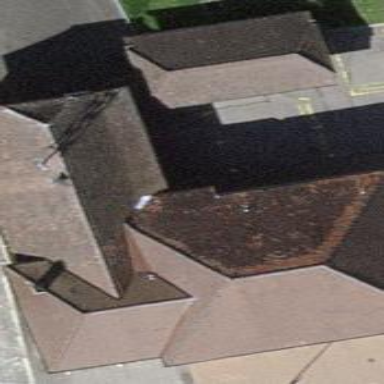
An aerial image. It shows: Building serving as post office.